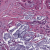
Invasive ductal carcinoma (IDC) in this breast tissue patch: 0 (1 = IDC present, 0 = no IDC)